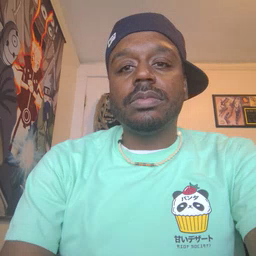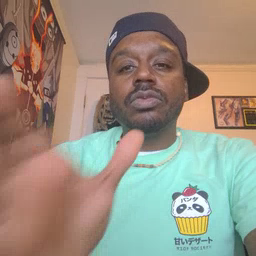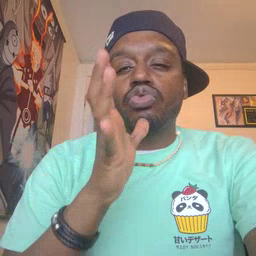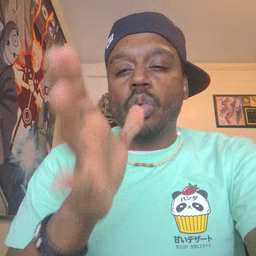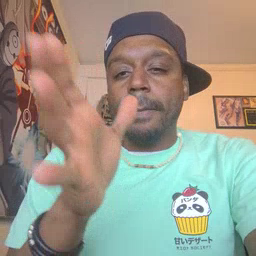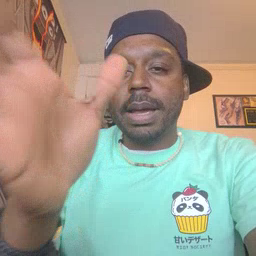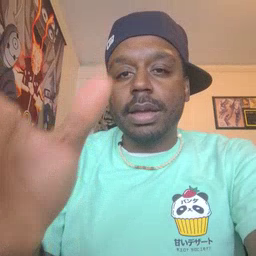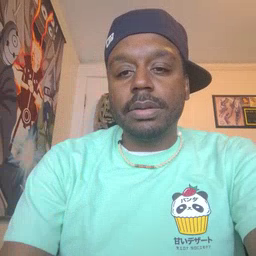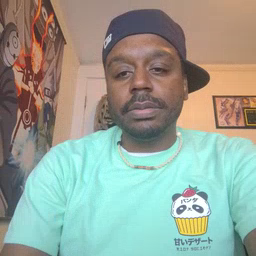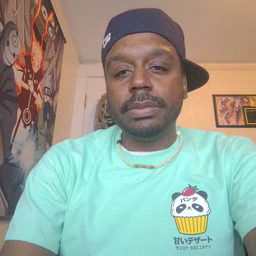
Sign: grandma